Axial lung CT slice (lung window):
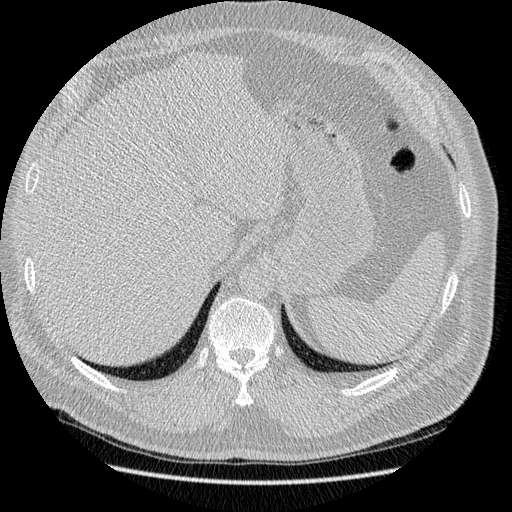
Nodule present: no